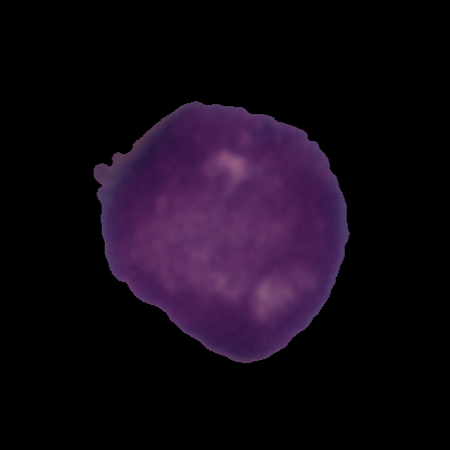
Label: cancer